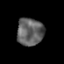
Tissue: prostate
Cell type: Epithelial cells
Senescence score: 0.2547
Nuclear area (px): 716
Mean DAPI intensity: 98.226